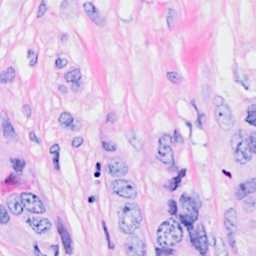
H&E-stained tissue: Breast